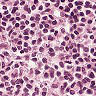
Metastatic tissue present: no